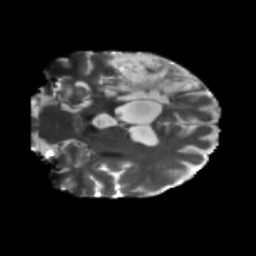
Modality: T2w
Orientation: coronal
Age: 64
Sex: male
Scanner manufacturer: siemens
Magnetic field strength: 3 T
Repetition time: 5.47 s
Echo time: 0.0854 s